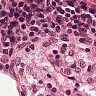
Metastatic tissue present: no